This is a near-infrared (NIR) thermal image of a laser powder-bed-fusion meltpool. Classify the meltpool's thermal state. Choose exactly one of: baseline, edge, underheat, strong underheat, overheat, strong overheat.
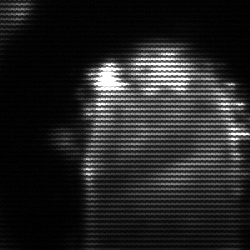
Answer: baseline